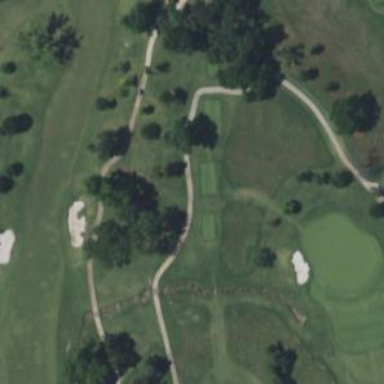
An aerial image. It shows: Service road designated as golf cart path.